Interaction volume radius: 5 \u00c5
Interaction volume height: 45 \u00c5
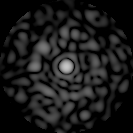
Disorder parameter: 0.8219